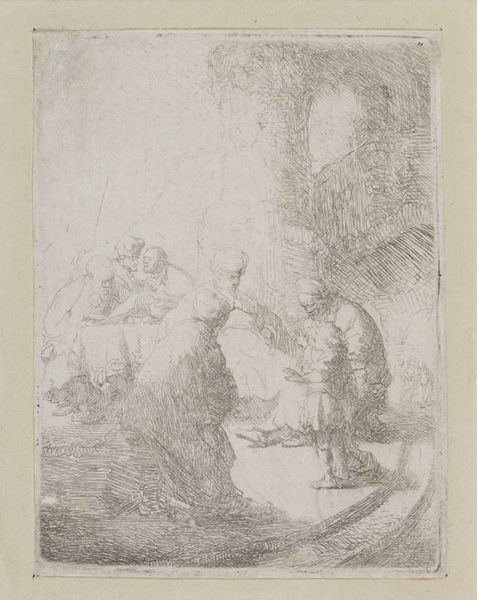
Titel: Jesus als Knabe unter den Schriftgelehrten, klein
Künstler: Rembrandt
Standort: Karlsruhe
Institution: Staatliche Kunsthalle Karlsruhe
Schlagwörter: dunkel, gruppe, hand, mann, schatten, umhang, weiß, frauen, grob, landschaft, menschen, sitzen, fenster, frau, geste, grau, hell, kleid, licht, männer, raum, reden, schwarz, skizze, säule, tisch, zeichnung, gebäude, haus, tuch, weg, gespräch, leute, alt, bart, gesichter, alte, architektur, barock, bibel, blass, gesicht, rembrandt, gelehrte, boden, gewand, sitzend, drei, eltern, händler, kind, personen, blatt, kinder, schnell, papier, bogen, unterhaltung, studie, grafik, vergilbt, linien, empore, sepia, figuren, rundbogen, treppe, sprechen, stufen, junge, knie, striche, foto, ruine, alter, greis, helligkeit, burg, orient, religion, kohle, geben, druck, schwarzweiss, druckgrafik, schraffur, schraffuren, radierung, stich, knien, hell-dunkel, schraffiert, bleistift, treffen, entwurf, kohlezeichnung, stift, unvollendet, jesus, bettler, tempel, maria, kupferstich, turban, grell, betteln, gestrichelt, passepartout, rembrand, silberstift, türke, seriendruck, überbelichtet, infinito, hnad, ummhang, plattenrand, erturban